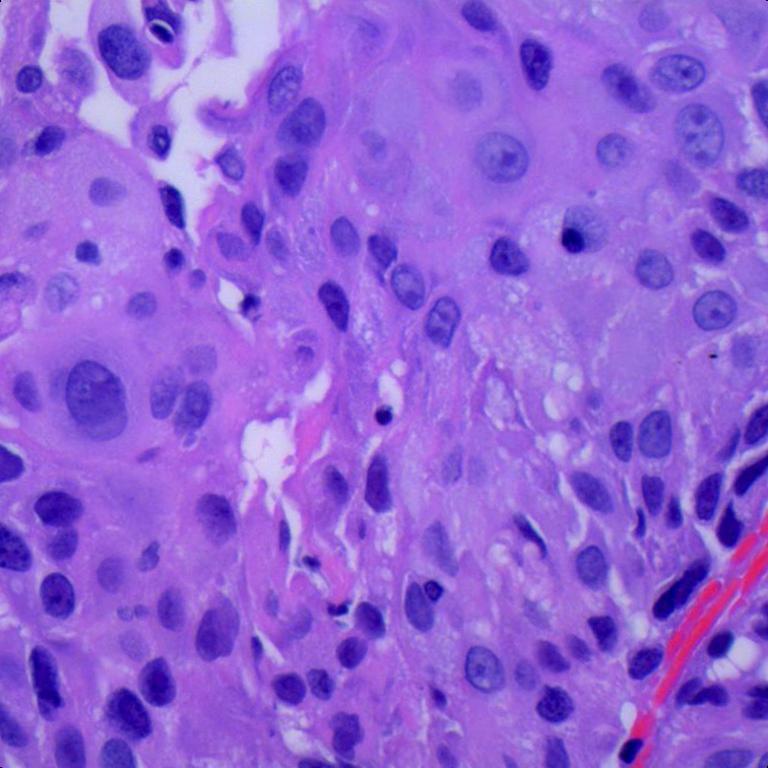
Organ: lung
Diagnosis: squamous carcinomas